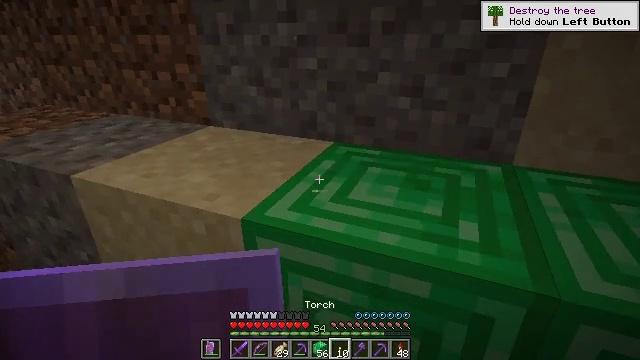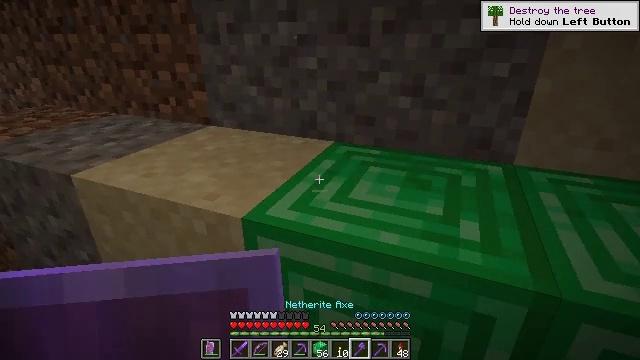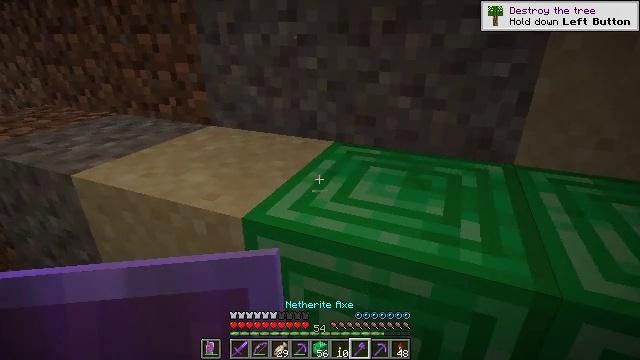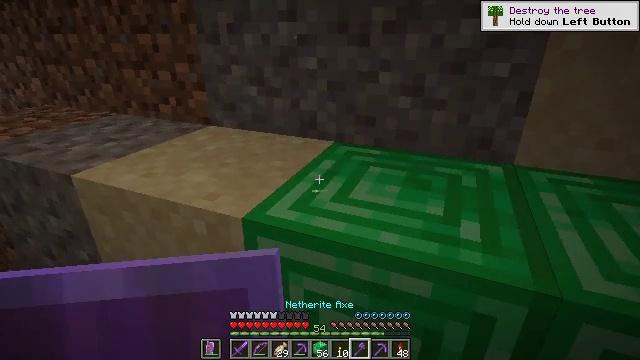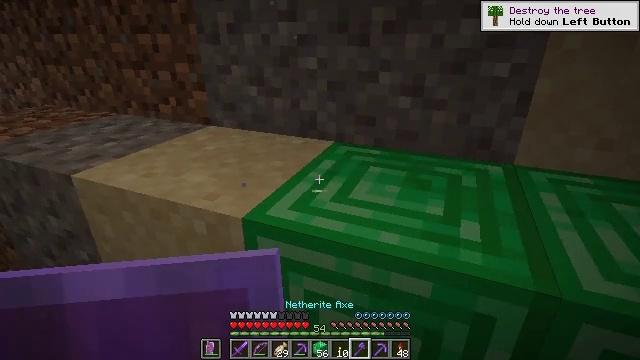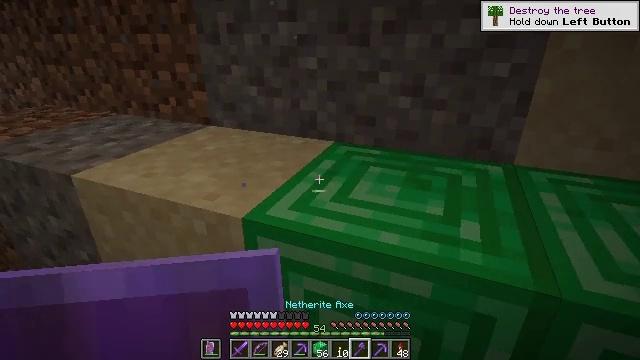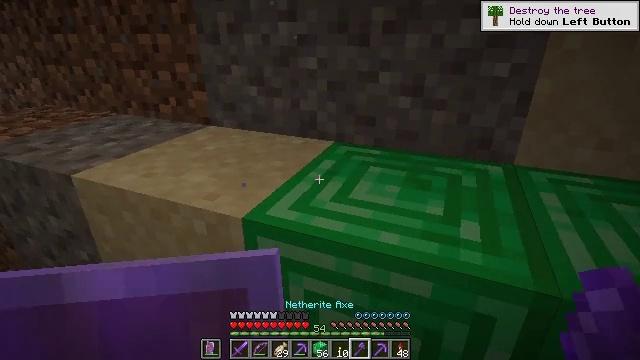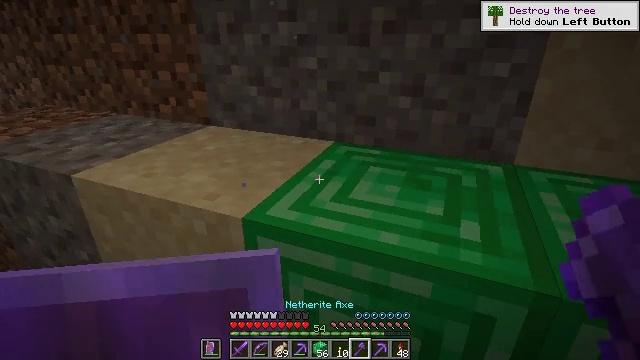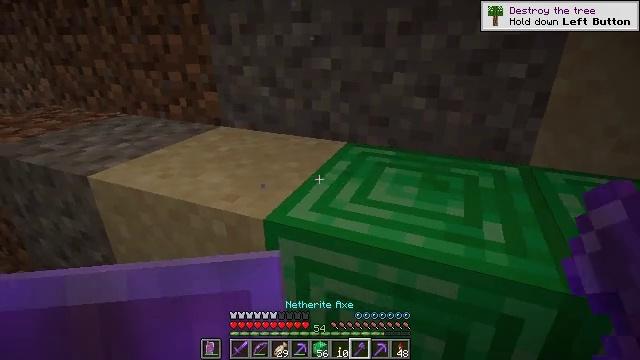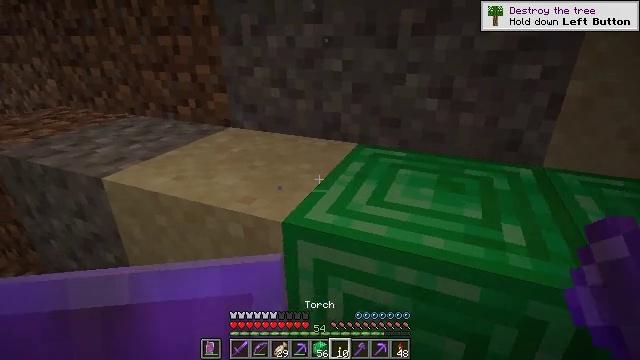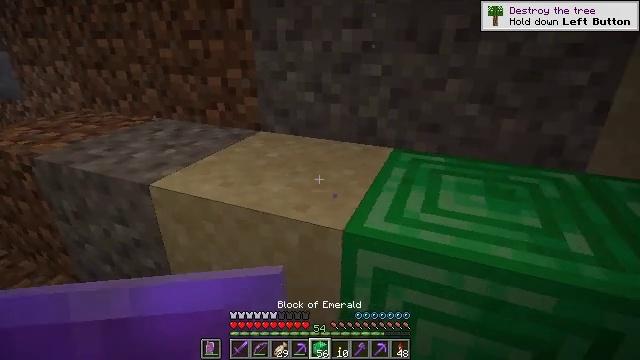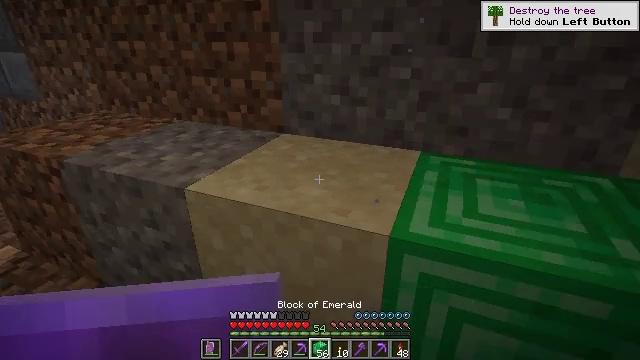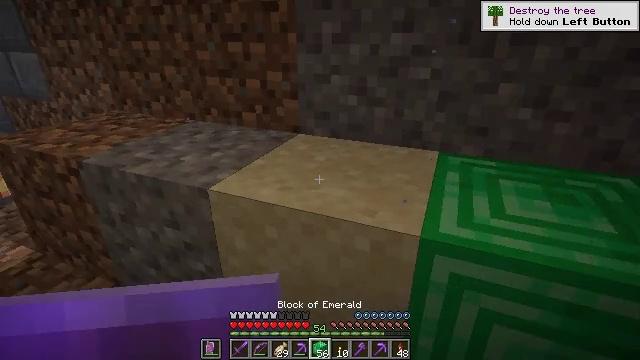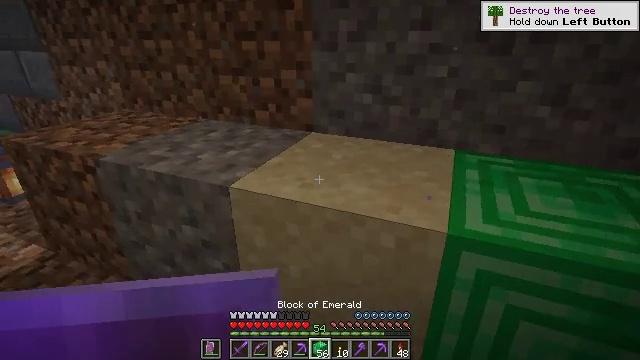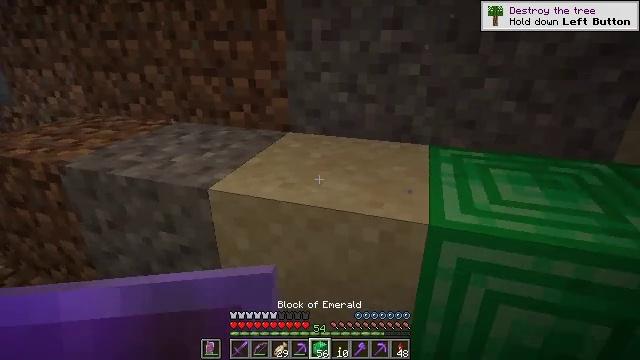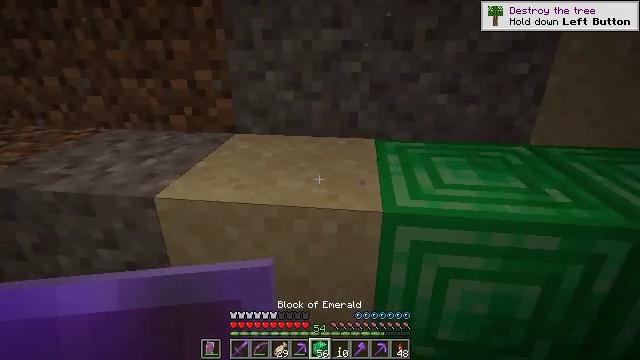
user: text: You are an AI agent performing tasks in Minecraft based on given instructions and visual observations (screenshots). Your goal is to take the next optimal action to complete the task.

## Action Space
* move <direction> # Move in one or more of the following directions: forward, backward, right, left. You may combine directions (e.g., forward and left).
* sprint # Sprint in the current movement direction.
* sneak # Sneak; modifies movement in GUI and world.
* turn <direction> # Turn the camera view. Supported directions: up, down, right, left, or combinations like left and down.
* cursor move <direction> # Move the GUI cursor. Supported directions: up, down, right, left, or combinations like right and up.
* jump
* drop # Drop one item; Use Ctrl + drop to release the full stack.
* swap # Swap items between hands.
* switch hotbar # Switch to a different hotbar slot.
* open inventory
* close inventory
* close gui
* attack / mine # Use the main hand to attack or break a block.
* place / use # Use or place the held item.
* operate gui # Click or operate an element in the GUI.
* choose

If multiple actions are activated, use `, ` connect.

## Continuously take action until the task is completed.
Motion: motion action
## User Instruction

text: Harvest the emerald block.
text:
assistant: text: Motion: no_op
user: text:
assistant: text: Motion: no_op
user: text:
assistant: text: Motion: no_op
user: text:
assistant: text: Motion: no_op
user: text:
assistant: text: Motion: no_op
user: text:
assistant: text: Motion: no_op
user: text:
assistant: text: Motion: no_op
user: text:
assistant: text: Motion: move left
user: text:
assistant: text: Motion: move left
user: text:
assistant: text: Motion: move left
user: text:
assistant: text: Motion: move left
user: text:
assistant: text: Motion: no_op
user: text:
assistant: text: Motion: no_op
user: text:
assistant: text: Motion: turn right
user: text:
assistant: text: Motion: turn right
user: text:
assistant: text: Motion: turn right
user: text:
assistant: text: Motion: turn right
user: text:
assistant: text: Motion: turn right and down
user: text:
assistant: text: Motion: turn right
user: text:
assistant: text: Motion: turn right and down
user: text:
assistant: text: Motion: no_op
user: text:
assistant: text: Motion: no_op
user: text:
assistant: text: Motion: no_op
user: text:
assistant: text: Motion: no_op
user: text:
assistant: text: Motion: turn right
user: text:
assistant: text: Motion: turn right
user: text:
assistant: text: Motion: move forward
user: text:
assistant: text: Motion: move forward
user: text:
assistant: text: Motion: move forward
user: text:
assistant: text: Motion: move forward, turn left and down